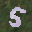
Label: 5